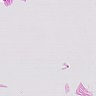
Metastatic tissue present: no